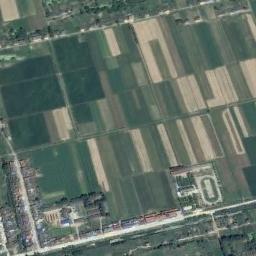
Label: rectangular_farmland